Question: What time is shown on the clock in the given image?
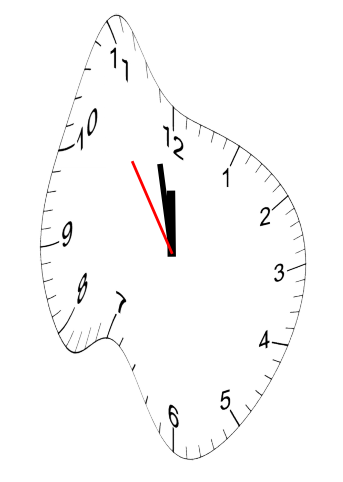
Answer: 11:57:54